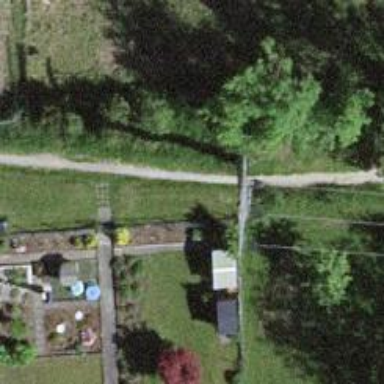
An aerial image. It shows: Minor power line.